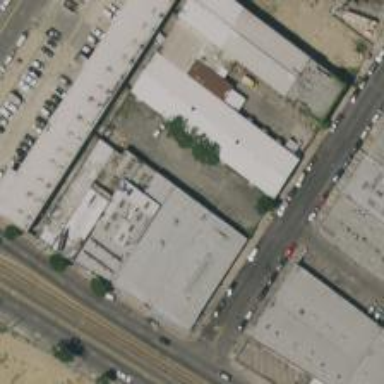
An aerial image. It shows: Industrial building.